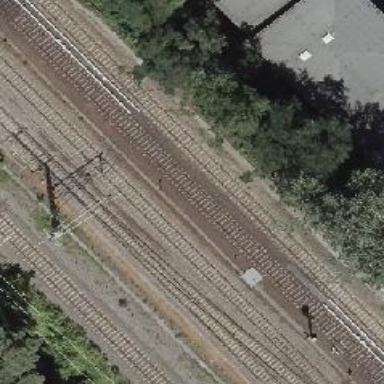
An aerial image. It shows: Railway signal.